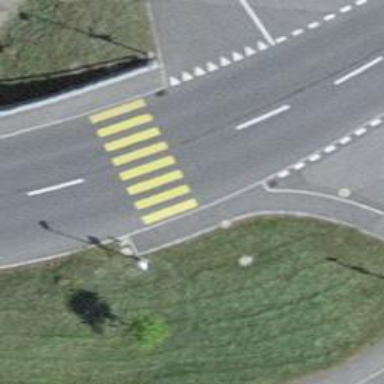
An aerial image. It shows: Zebra crossing on the road.